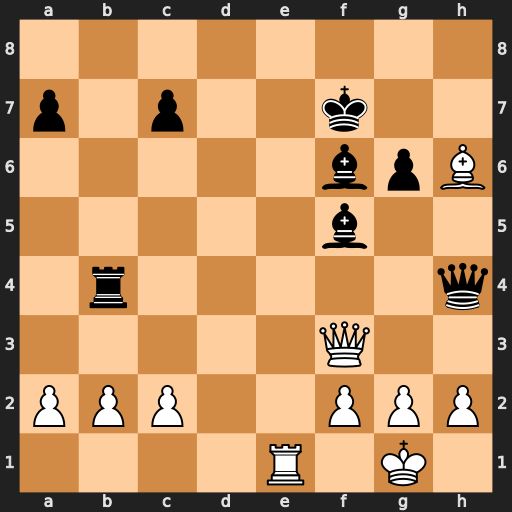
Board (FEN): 8/p1p2k2/5bpB/5b2/1r5q/5Q2/PPP2PPP/4R1K1
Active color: w
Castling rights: -
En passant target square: -
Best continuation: Qd5+ Be6 Qxe6#